You are looking at the envelope spectrum of a bearing's vibration signal. The marked vertical lines are the theoretical fault frequencies for the outer race, inner race, rolling elements, and cage. Based on the visible evidence, which condition applies: normal, inner_race, outer_race, ball?
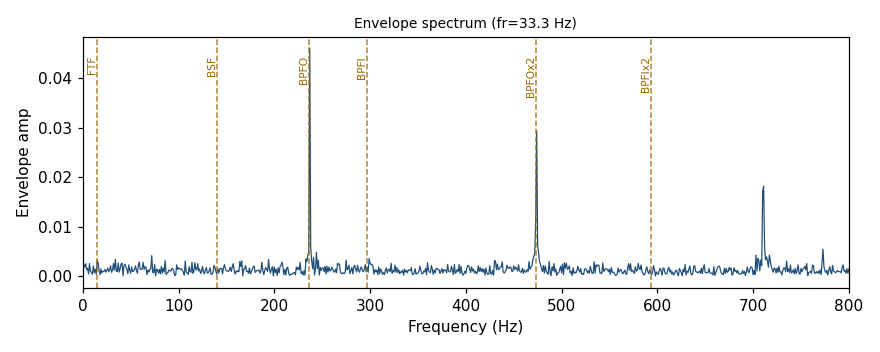
Answer: outer_race